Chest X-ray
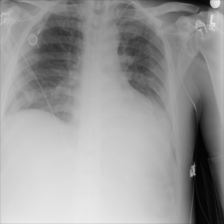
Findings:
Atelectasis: positive
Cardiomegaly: negative
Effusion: negative
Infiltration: negative
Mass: negative
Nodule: negative
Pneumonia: negative
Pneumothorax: negative
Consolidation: negative
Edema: negative
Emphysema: negative
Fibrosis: negative
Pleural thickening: negative
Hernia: negative